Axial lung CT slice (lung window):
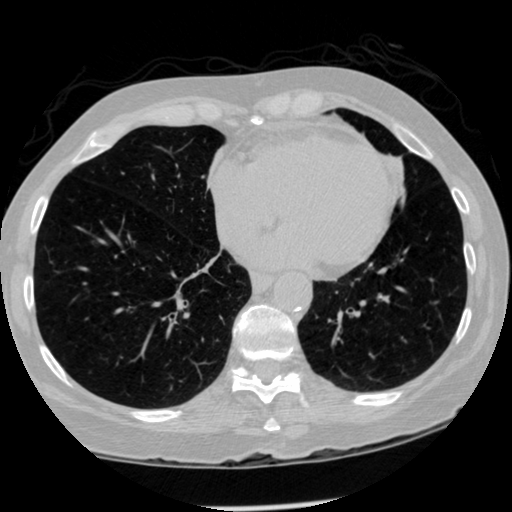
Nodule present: no